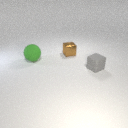
small brown metal cube behind large green rubber sphere